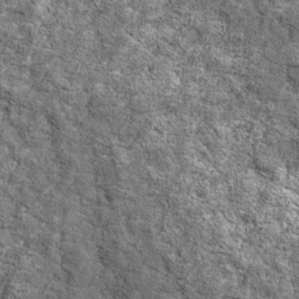
Label: non_frost